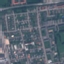
Label: Residential